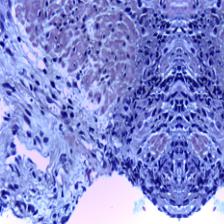
Diagnosis: OSCC